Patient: sex F, age 22
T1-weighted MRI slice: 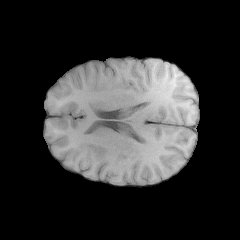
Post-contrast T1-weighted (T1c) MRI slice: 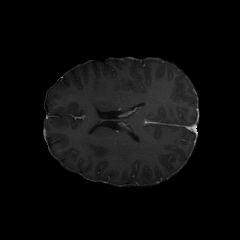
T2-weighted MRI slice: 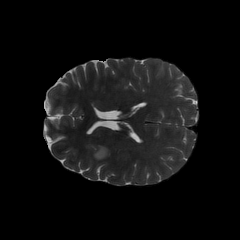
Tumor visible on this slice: yes
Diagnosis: Astrocytoma, IDH-mutant
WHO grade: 2